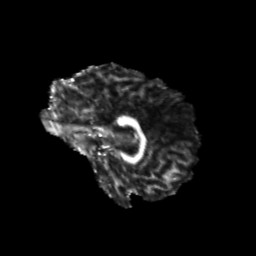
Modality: FA
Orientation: sagittal
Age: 19
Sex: male
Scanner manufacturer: siemens
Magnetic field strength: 3 T
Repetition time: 3.5 s
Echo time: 0.104 s